Question: When I try to run my application on another machine, where Qt SDK is not installed, it silently exits.
Now, if it were missing a DLL, Windows would show a message box like this, and I would put the DLL:

But I've already installed all the DLLs indicated by this type of message boxes. Besides, those message boxes happen on my machine, as well, until I put the DLLs in the same directory as the application.
Now the program just exits, no message boxes, and it exits only on other machines where Qt SDK is not installed.
This happens only when compiling with Qt5, same program compiled with Qt4 runs fine on the other machine where the Qt5 program fails.
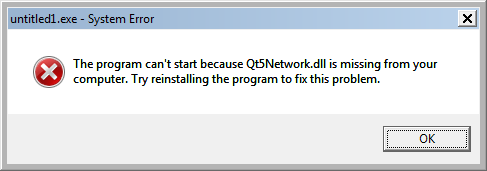
Answer: After some more digging I found out what the problem is - Qt5 also needs platform plugins, with the interesting twist that the application will silently fail on another machine, without any error message.
Also, those plugins can't be in the same directory as the EXE, they have to be in their own sub-directories.
It seems I need only one plugin:
'''
platforms/qwindows.dll
'''
Where the 'platforms' directory is placed in the exe's directory.